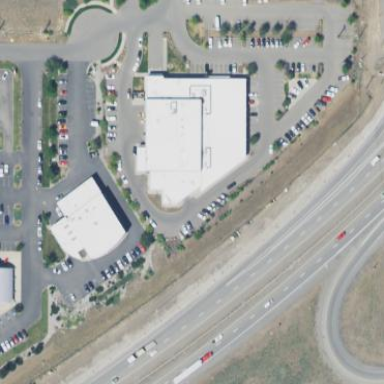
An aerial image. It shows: Building housing car shop.